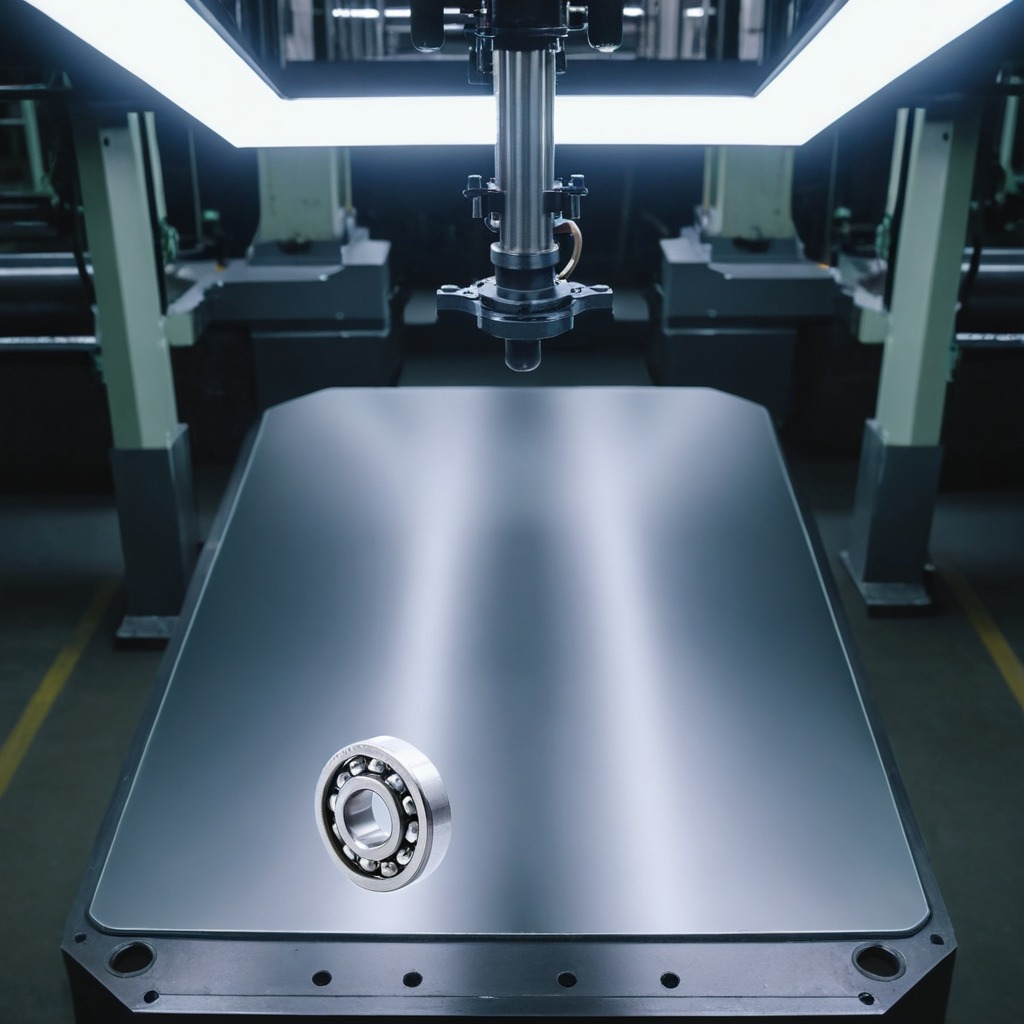
A metal ball bearing is lying on the metal table in a machine shop under fluorescent lights.